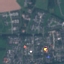
Land use / land cover: Residential